Field crop: tomato
Growth stage: 2
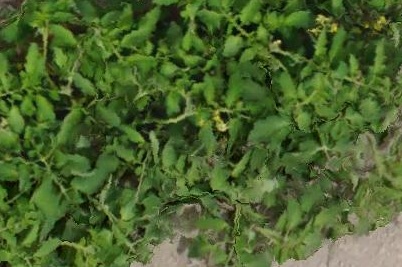
Species: tomato